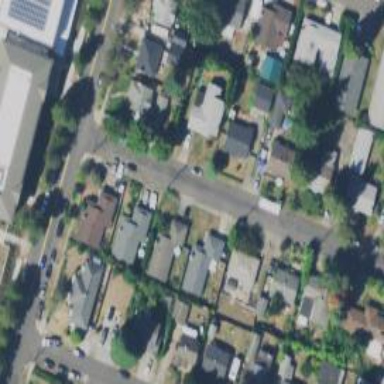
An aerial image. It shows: Residential road with sidewalk on the left.